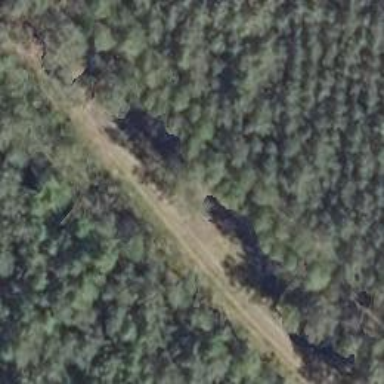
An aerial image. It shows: Track road with grade4 tracktype.